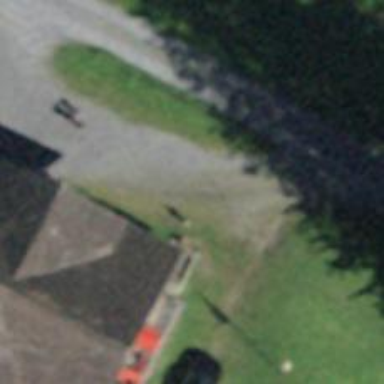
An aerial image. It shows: Driveway made of fine gravel.